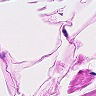
Metastatic tissue present: no